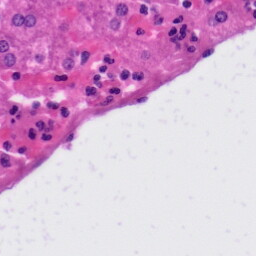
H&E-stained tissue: Liver